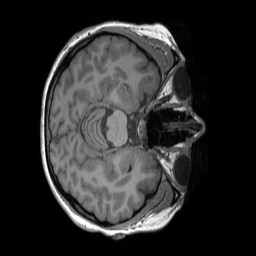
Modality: T1w
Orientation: axial
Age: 27
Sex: female